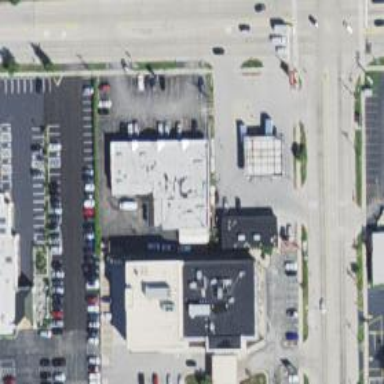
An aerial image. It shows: Convenience shop.